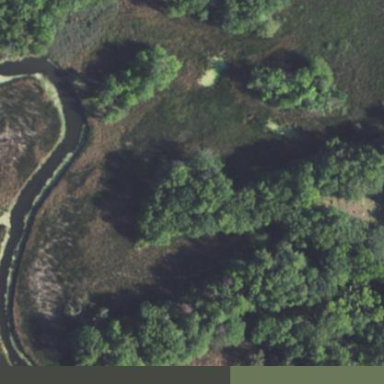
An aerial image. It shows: Marshy wetland area.